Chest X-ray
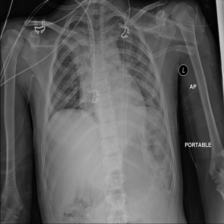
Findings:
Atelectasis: negative
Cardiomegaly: negative
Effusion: negative
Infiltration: negative
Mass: negative
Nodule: negative
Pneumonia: negative
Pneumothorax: negative
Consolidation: negative
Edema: negative
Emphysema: negative
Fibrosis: negative
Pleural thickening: negative
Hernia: negative